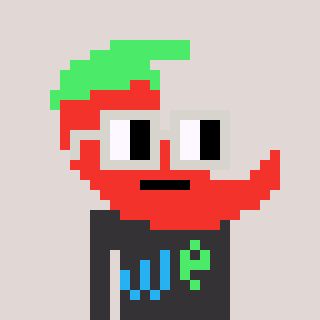
a pixel art character with square light gray glasses, a chilli-shaped head and a grayscale-colored body on a warm background